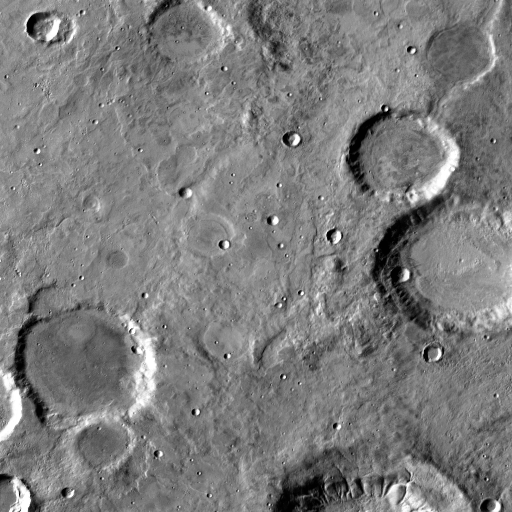
Crater classes present: Background, Other, Buried, Secondary